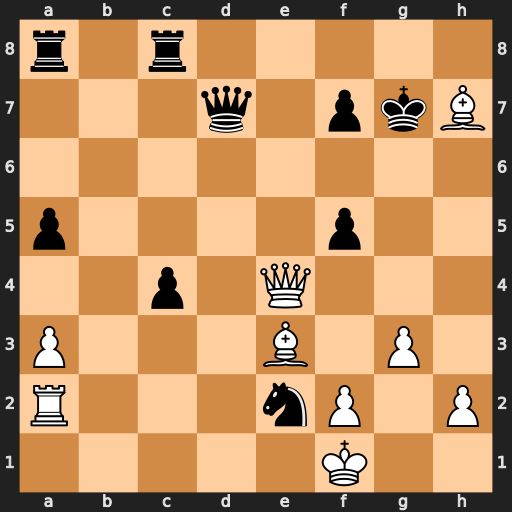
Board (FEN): r1r5/3q1pkB/8/p4p2/2p1Q3/P3B1P1/R3nP1P/5K2
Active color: w
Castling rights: -
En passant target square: -
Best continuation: Bxf5 Qd1+ Kg2 Qg1+ Kf3